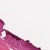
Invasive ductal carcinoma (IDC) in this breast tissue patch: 0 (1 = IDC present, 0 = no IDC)